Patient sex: F
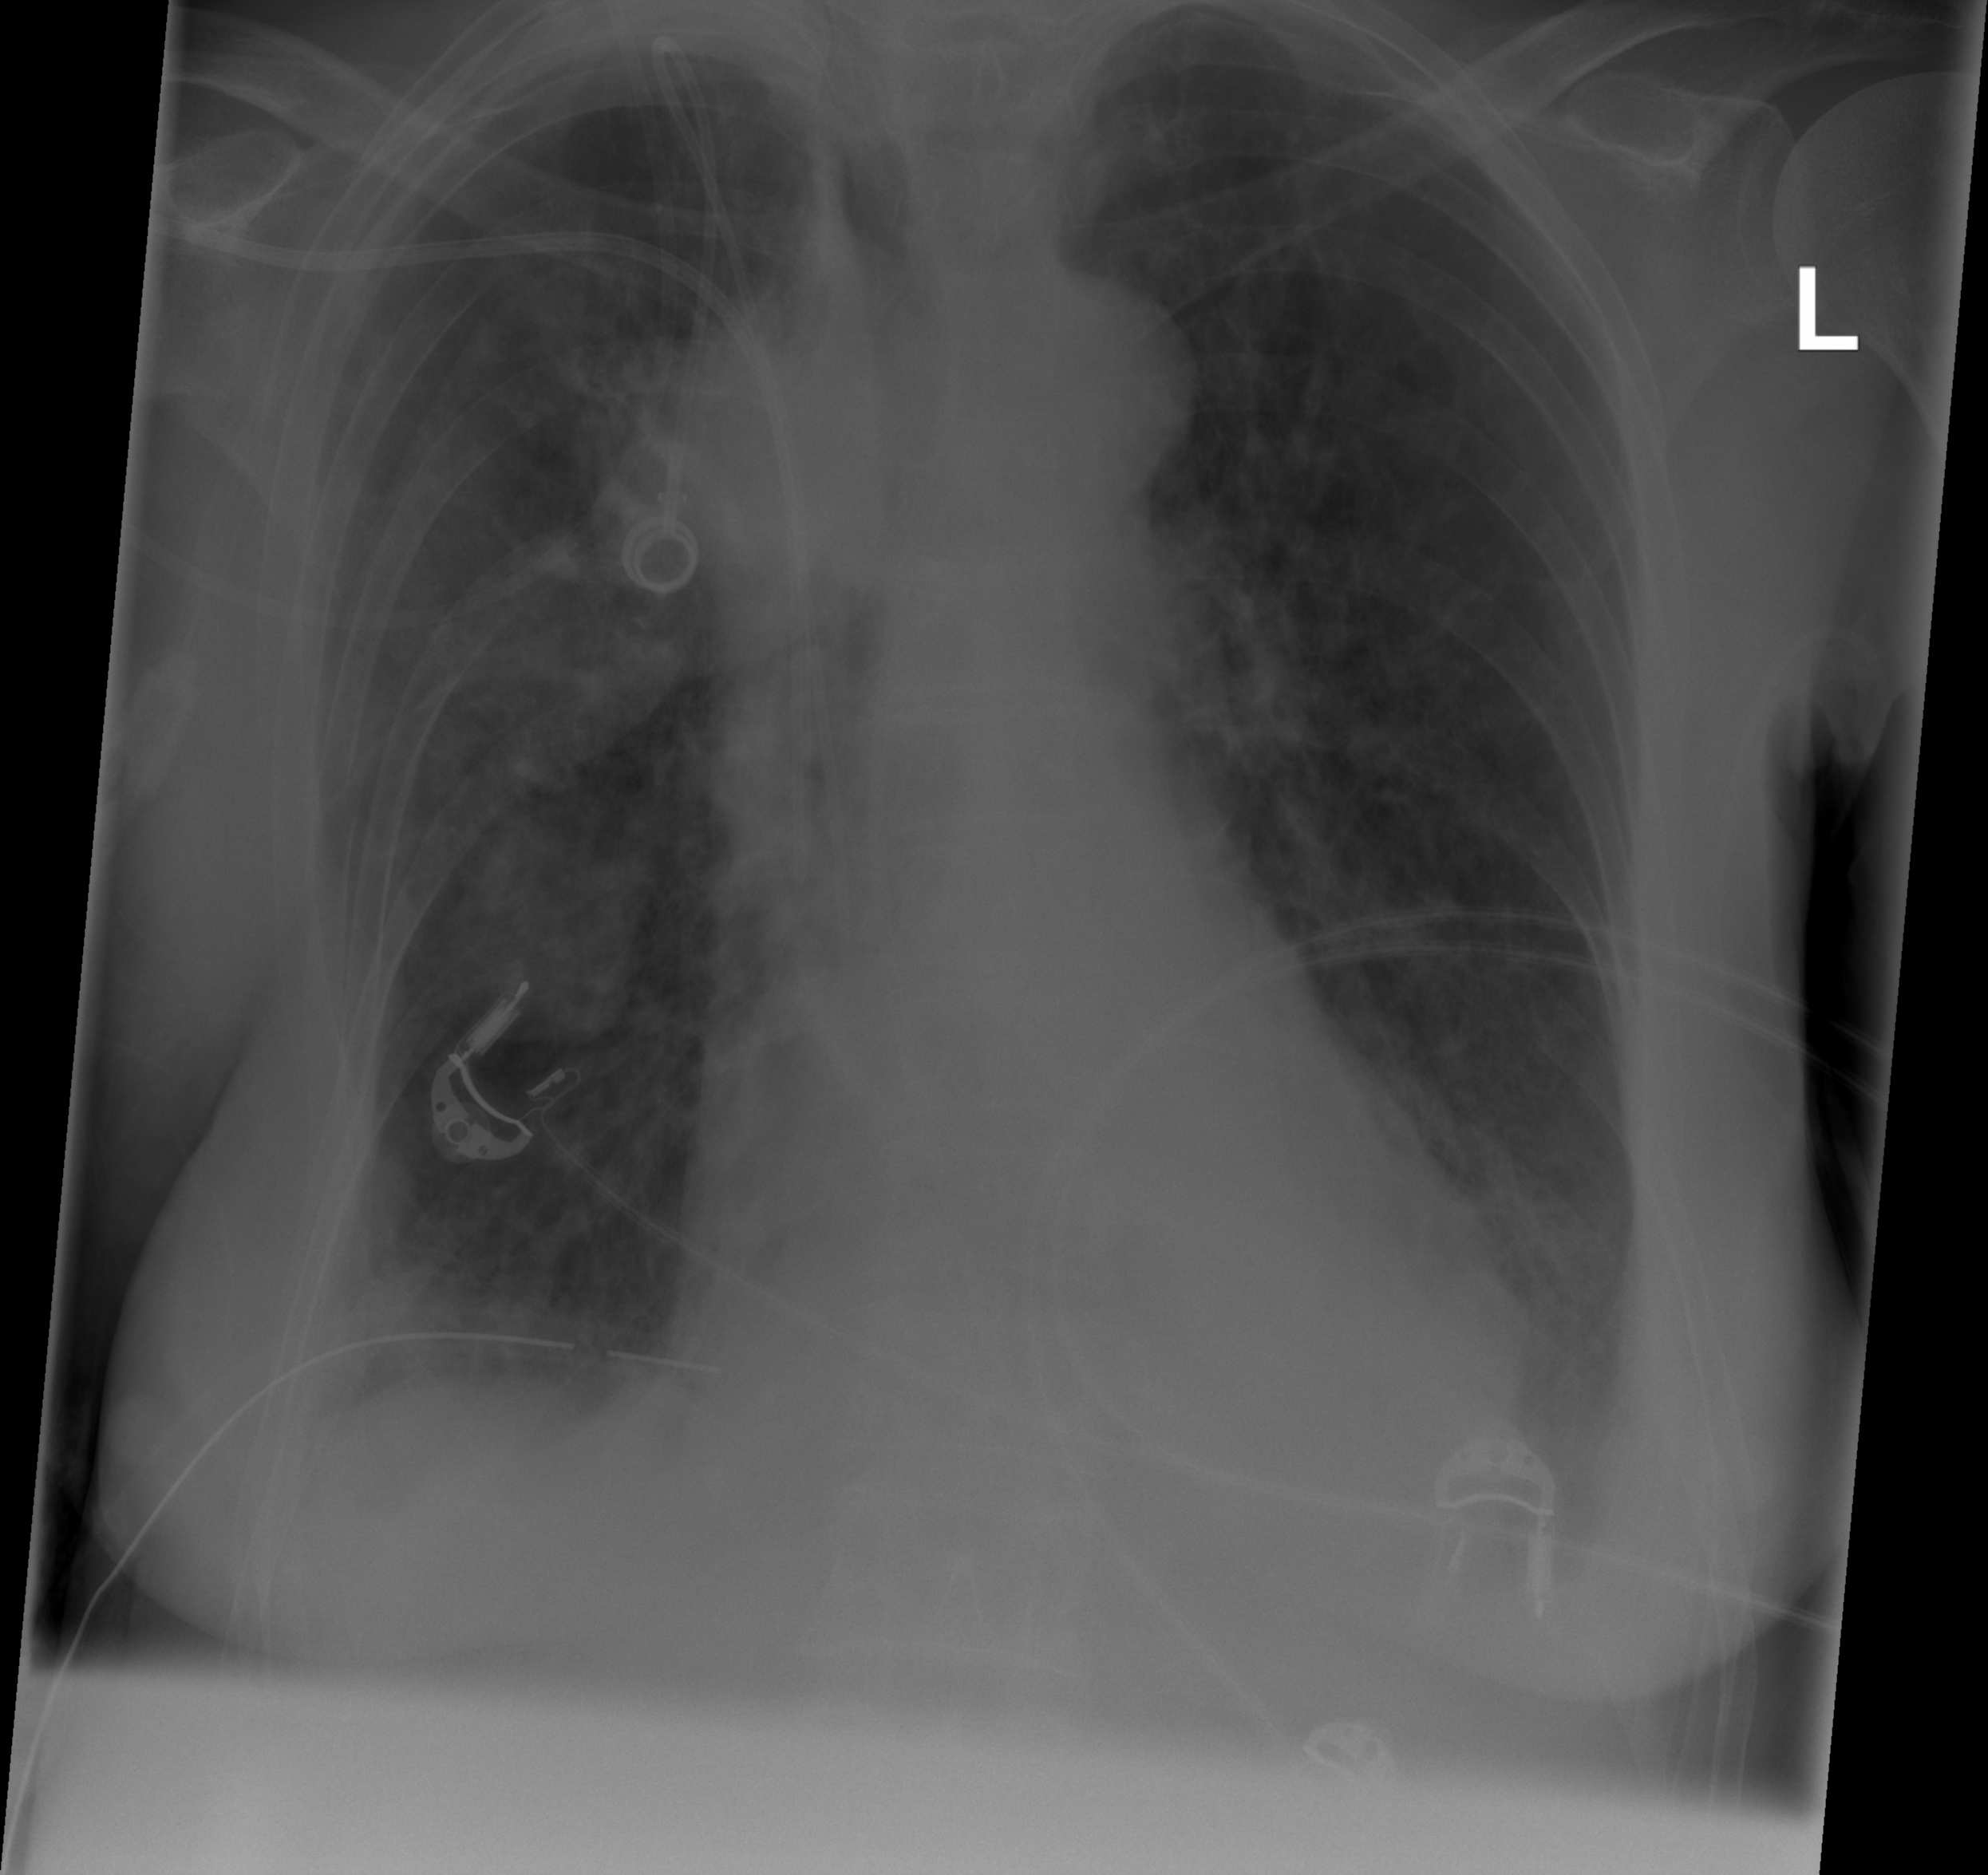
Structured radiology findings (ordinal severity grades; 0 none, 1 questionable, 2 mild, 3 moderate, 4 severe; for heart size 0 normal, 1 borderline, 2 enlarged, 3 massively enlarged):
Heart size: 0
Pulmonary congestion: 2
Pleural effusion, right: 2
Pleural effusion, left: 2
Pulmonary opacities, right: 2
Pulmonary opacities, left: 2
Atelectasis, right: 2
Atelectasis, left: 2